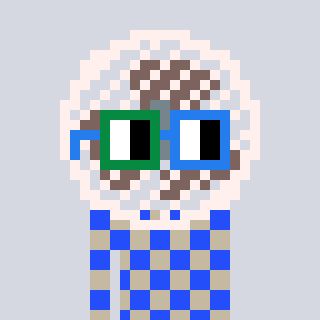
a pixel art character with square green and blue glasses, a fan-shaped head and a bege-colored body on a cool background